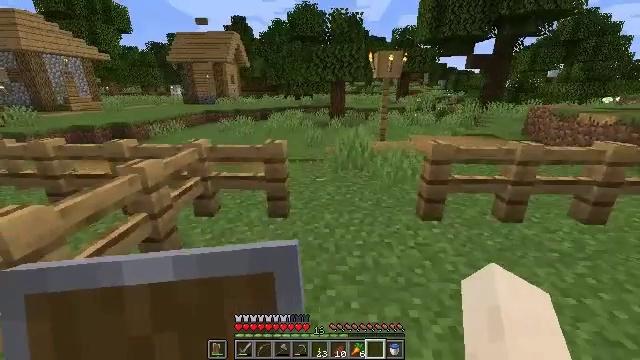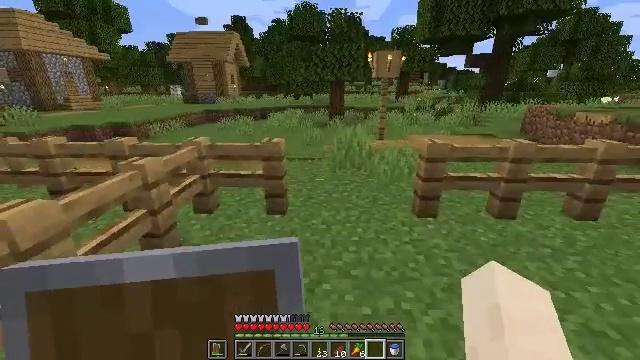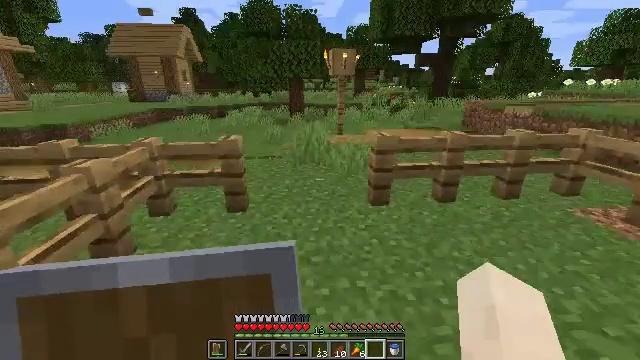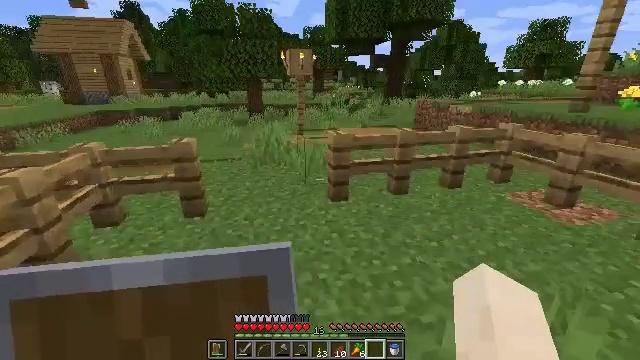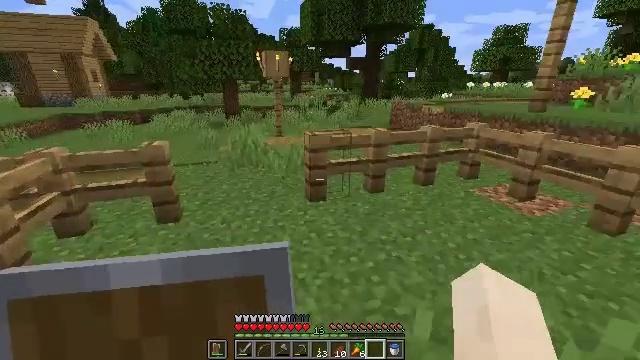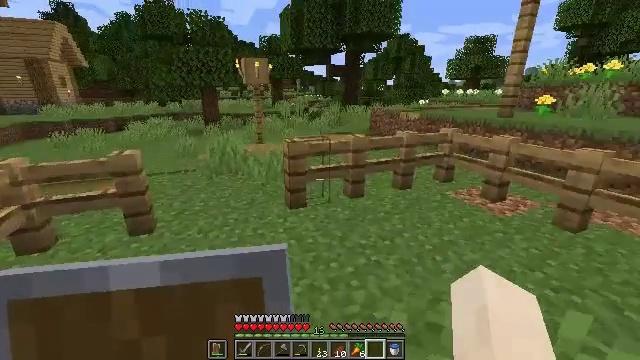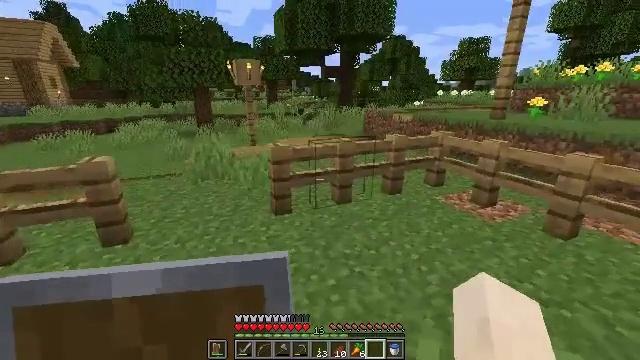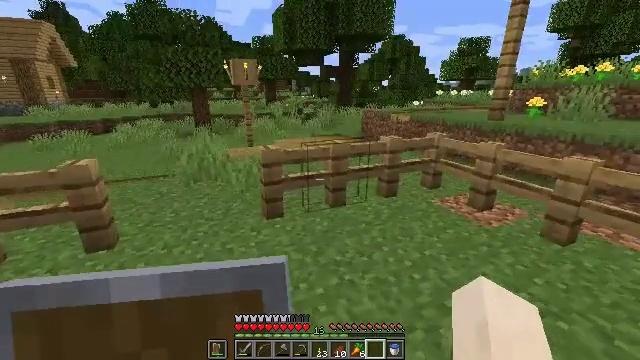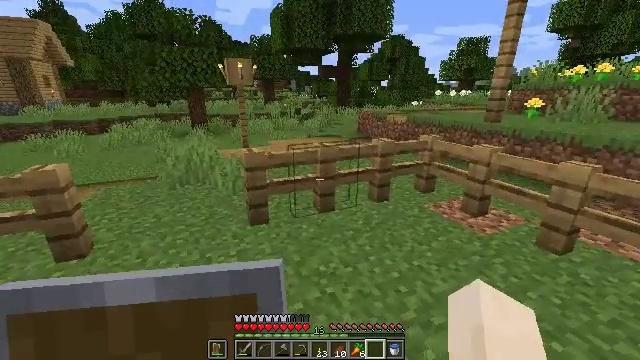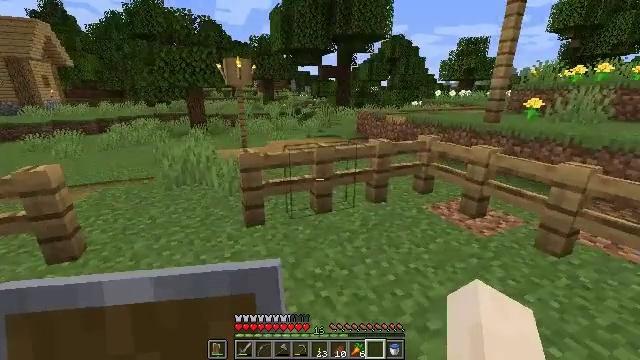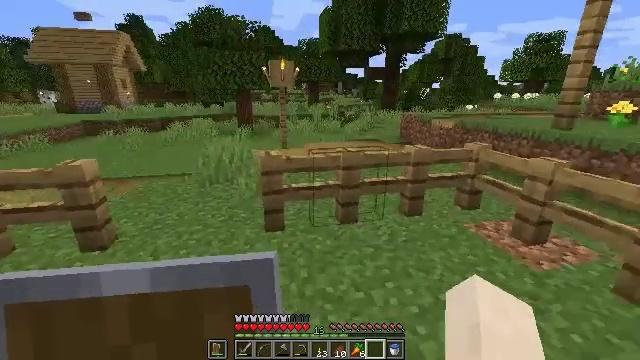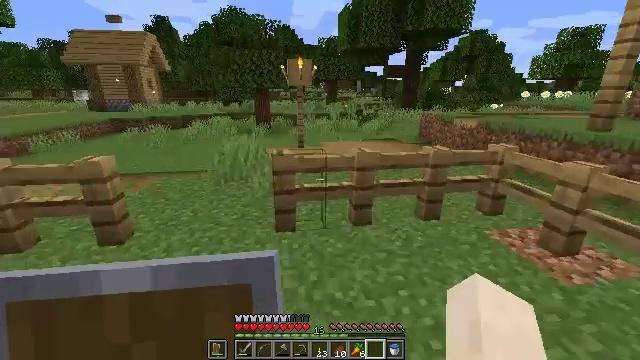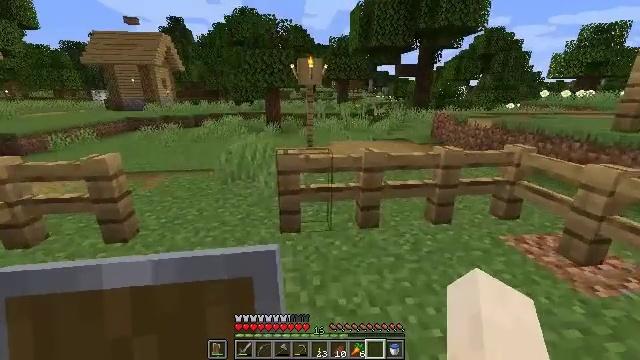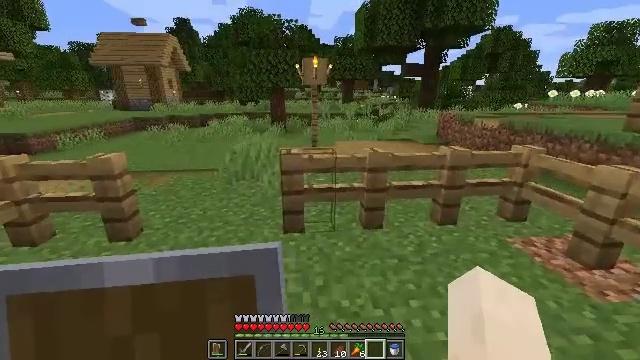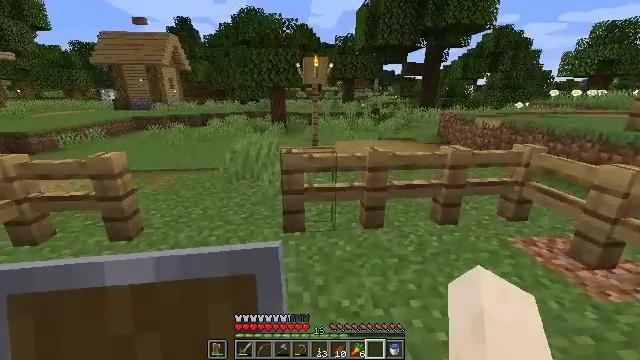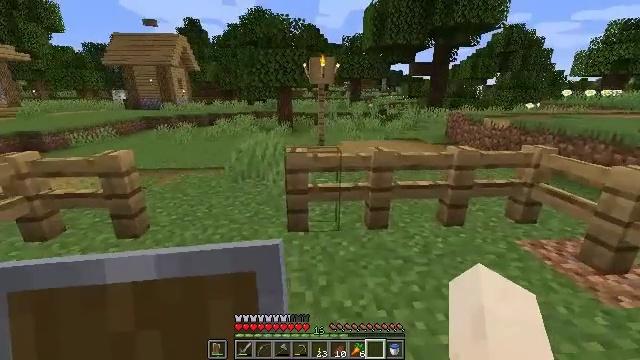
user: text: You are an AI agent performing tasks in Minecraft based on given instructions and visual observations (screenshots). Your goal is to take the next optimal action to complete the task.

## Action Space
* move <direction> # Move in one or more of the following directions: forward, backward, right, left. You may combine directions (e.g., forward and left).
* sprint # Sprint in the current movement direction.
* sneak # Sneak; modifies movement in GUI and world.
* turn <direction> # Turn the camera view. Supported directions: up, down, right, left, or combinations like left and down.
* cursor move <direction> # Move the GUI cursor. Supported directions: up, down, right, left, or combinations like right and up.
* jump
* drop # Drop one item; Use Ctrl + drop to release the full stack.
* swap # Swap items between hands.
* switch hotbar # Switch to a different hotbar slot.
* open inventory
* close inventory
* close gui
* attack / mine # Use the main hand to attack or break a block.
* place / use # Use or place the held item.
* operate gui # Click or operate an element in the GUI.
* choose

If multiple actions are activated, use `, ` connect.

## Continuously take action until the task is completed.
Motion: motion action
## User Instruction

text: Gather the oak fence pieces.
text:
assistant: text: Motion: move back
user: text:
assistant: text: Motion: turn right
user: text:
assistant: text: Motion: turn right
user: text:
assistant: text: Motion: turn right
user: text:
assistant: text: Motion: move forward and move right, turn right and up
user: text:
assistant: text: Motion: move forward and move right
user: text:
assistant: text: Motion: move forward and move right
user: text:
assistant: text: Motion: move forward and move right
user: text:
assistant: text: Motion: move forward and move right
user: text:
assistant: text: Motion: move forward, turn left
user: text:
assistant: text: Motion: turn left
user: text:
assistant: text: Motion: turn left
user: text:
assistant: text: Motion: turn left
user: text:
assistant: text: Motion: no_op
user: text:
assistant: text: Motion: move right, turn left
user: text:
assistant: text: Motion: move right
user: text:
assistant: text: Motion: move right, turn left
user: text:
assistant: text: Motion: move left, turn left
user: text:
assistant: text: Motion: move forward and move left, turn left
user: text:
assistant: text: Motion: move forward and move left
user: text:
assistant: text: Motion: move forward
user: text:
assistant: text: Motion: move forward
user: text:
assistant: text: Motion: move forward, sprint
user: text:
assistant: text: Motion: move forward, sprint, turn right
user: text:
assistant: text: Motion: move forward, sprint, turn right
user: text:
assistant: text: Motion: move forward
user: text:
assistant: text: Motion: move forward
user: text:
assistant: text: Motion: move forward, turn right
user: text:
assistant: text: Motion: move forward and move right
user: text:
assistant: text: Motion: move forward and move right